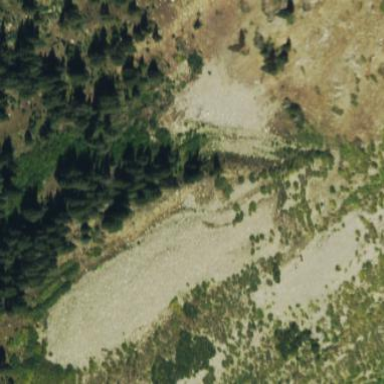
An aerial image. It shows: Natural scree.